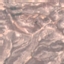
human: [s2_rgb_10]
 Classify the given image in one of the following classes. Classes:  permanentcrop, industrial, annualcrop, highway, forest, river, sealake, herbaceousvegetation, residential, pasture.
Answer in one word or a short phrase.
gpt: HerbaceousVegetation